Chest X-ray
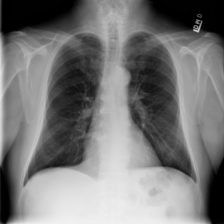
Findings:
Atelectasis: negative
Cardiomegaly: negative
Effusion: negative
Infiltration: negative
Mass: negative
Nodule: negative
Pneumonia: negative
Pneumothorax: negative
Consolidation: negative
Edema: negative
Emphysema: negative
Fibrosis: negative
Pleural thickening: negative
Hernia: negative